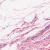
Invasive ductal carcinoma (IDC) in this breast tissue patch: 0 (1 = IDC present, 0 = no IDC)